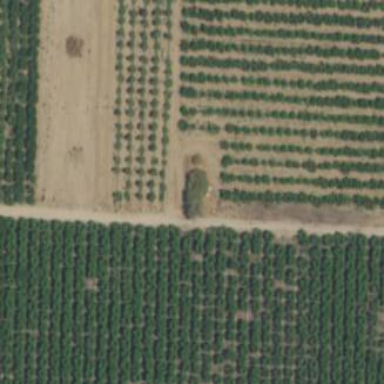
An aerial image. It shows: Orchard.